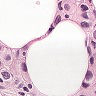
Metastatic tissue present: yes